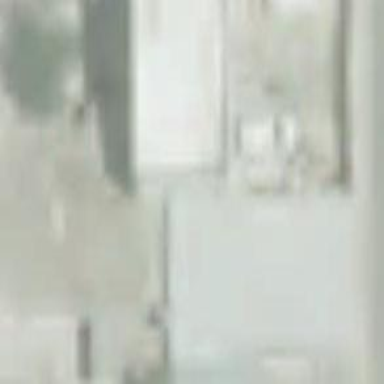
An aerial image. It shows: Warehouse building.